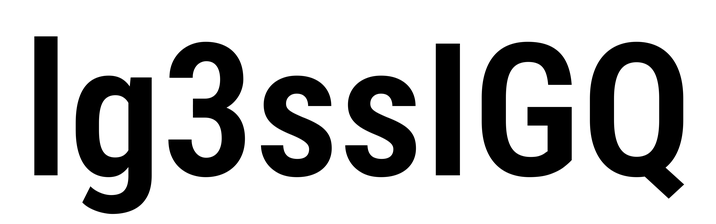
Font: Roboto_Condensed_SemiBold